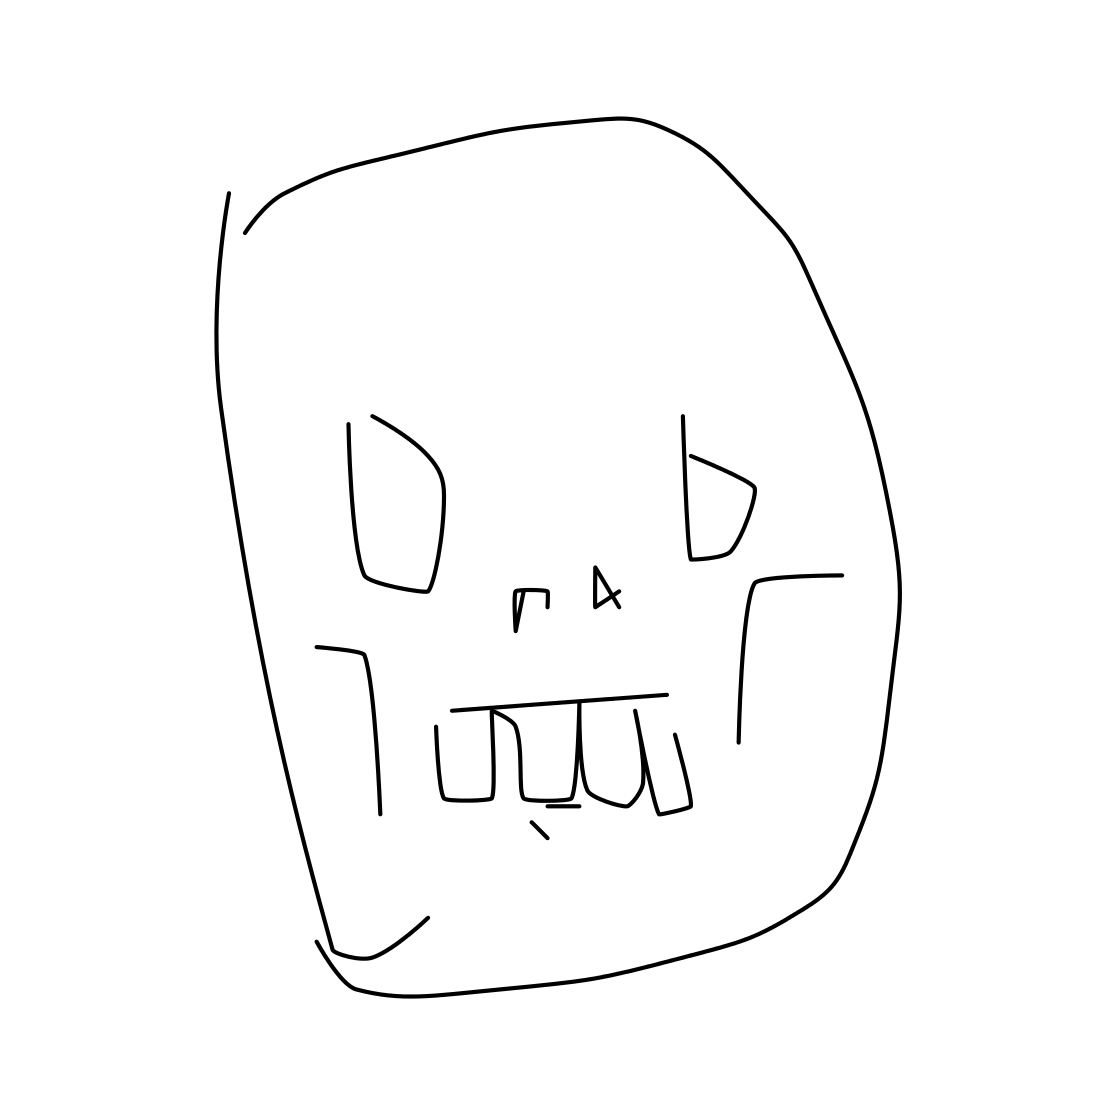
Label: skull